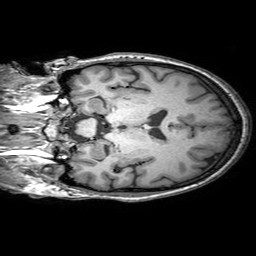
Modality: T1w
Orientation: coronal
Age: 34
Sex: female
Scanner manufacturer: philips
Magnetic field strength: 3 T